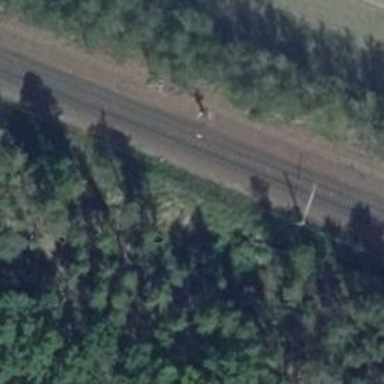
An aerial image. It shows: Railway signal.